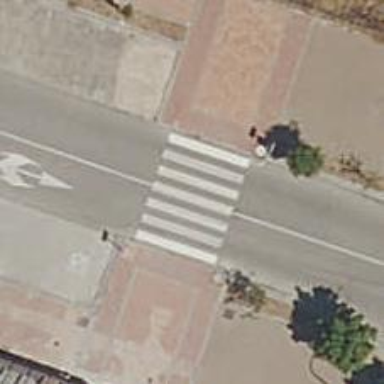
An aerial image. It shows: Uncontrolled crossing on the road.